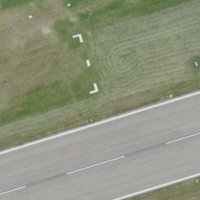
EUNIS habitat code: 57
Species observed at this site:
Urtica dioica